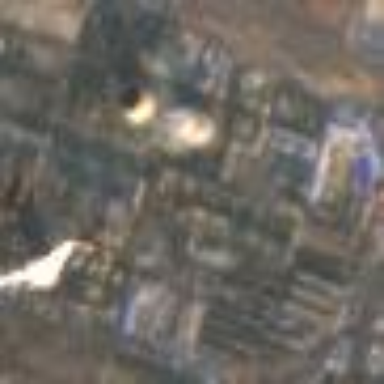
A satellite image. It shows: Industrial area with coal-powered plant.